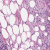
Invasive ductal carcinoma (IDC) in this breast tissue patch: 1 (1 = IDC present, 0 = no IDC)